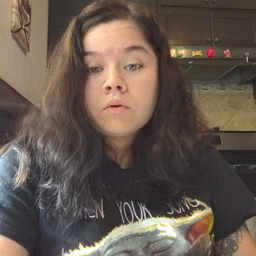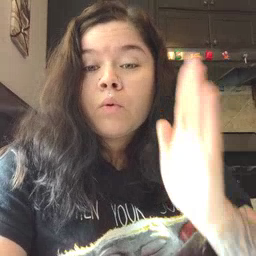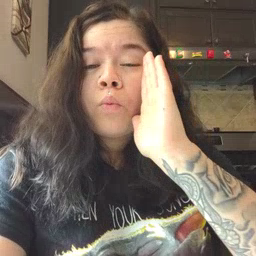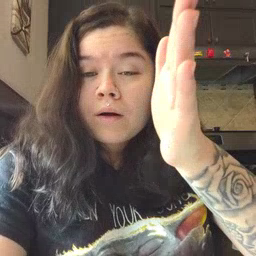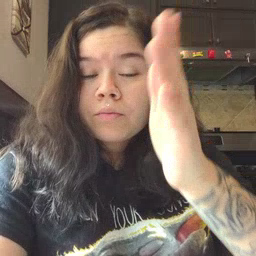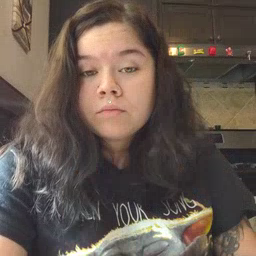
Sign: will